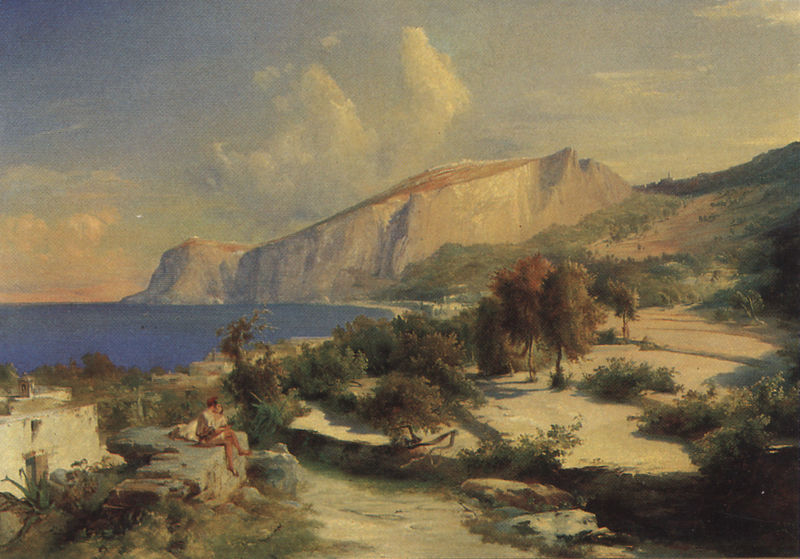
Titel: Nachmittag auf Capri
Künstler: Karl Blechen
Standort: Wien
Institution: Österreichische Galerie im Belvedere
Schlagwörter: baum, berg, blau, blätter, dunkel, felsen, himmel, laub, mann, meer, schatten, wasser, weiß, wolken, bäume, grün, landschaft, menschen, sand, see, sitzen, ufer, äste, abend, braun, frau, hell, licht, orange, tür, gebäude, haus, weg, wolke, rock, mensch, stein, steine, ast, horizont, häuser, hügel, natur, sonne, sitzend, paar, wald, beine, küste, sommer, strand, liebe, fassade, italien, süden, abhang, mittag, berge, düne, fels, fläche, gebirge, hang, hitze, klippen, mauer, sonnenuntergang, herbst, rast, rand, hafen, achenbach, blue, people, white, gray, green, painting, seated, sitting, wall, woman, yellow, lesen, looking, pink, palme, frühling, bauer, tor, bucht, klippe, steilküste, flucht, zweig, idyll, wärme, liebespaar, landschaftsbild, dunke, sehnsucht, cliff, cloud, clouds, karg, man, rocks, sky, stone, tree, boat, building, hill, hills, lake, landscape, mountain, nature, ocean, sea, ship, water, horizon, trees, agave, path, plants, view, mediterran, beach, cliffs, seascape, shipwreck, wreck, mittelmeer, rottmann, person, leaves, toga, formation, kliff, prospekt, walls, südlich, art, meeresbucht, bush, beautiful, brush, figure, hirt, outdoors, mediteran, adria, desert, tan, stones, terrain, kreidefelsen, ladschaftn, proskeptlandschaft, ruhe pause, sorrent, süren, trunks, alone, rsee, lone, stranded, clear sky, climb, wrecked, robinson crusoe, mountaon, lone figure, bluffs